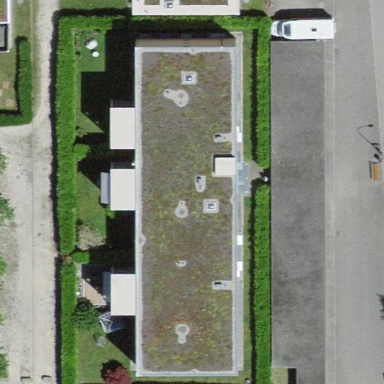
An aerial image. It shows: Flat-roofed apartment building.